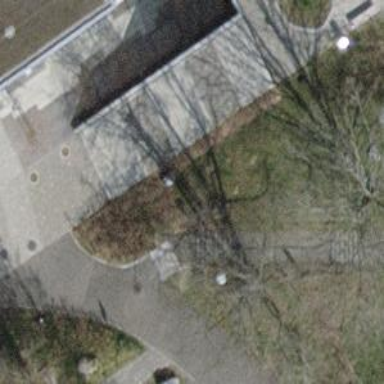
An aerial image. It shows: Set of steps on the road.